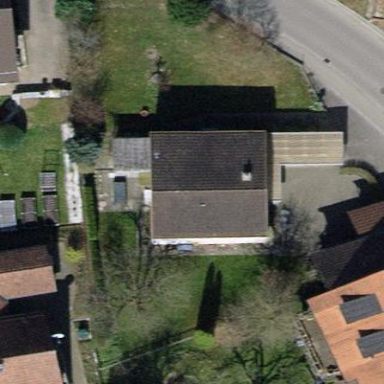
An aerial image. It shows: Detached building with gabled roof.